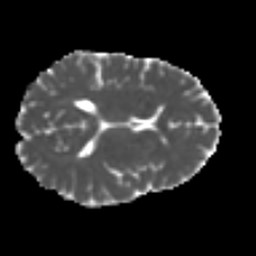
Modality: MD
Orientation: axial
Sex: female
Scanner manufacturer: ge
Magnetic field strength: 3 T
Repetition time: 7 s
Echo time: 0.08 s